Field crop: maize
Growth stage: 2
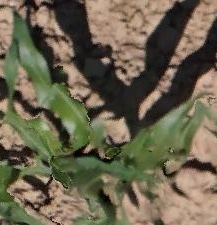
Species: maize